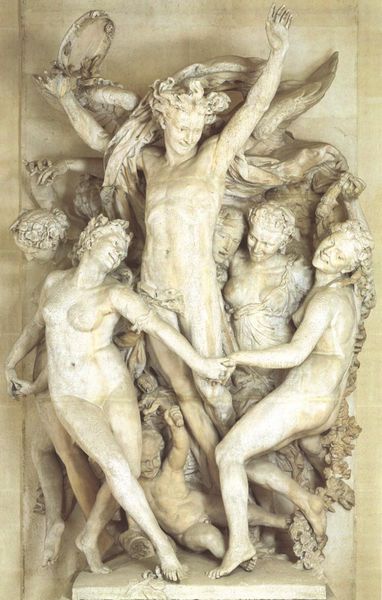
Titel: Der Tanz
Künstler: Jean-Baptiste Carpeaux
Schlagwörter: flügel, gruppe, mann, nackt, umhang, frauen, menschen, blumen, brust, busen, frau, köpfe, marmor, mund, nase, weiss, tier, tanz, wand, arme, gesicht, mensch, sockel, stein, auge, haare, kind, blatt, krone, engel, skulptur, brüste, figuren, scham, lachen, gesciht, versuchung, nymphen, apoll, jubel, apollo, tamburin, freske, bernini, schellenkranz, tanuz, tiradne, tiraden